Question: What is the movie title?
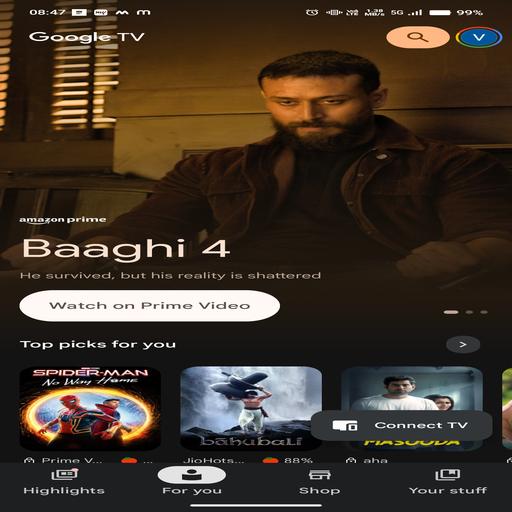
Answer: Baaghi 4